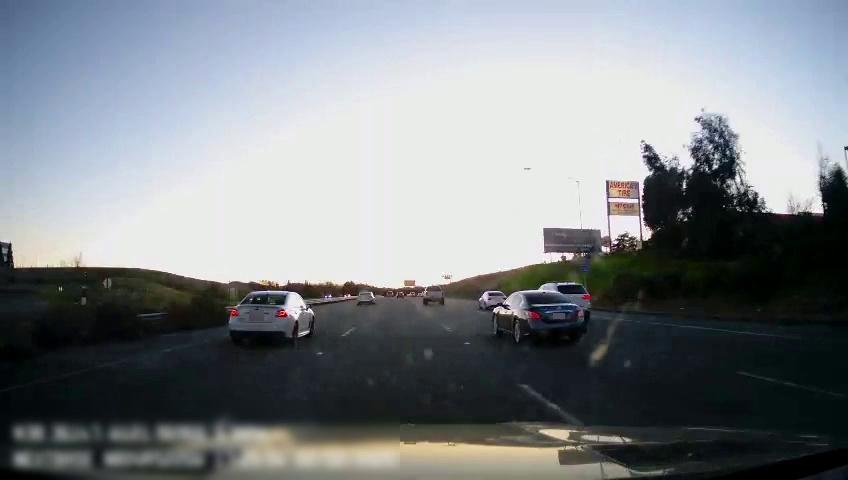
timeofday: Dusk/Dawn/Twilight
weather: Cloudy
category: Drivable Space
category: Vehicles | Car
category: Vehicles | SUV
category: Vehicles | Car
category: Vehicles | Truck
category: Vehicles | Car
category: Lanes | Alternate Lane
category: Lanes | Current Lane
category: Lanes | Current Lane
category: Lanes | Alternate Lane
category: Lanes | Alternate Lane